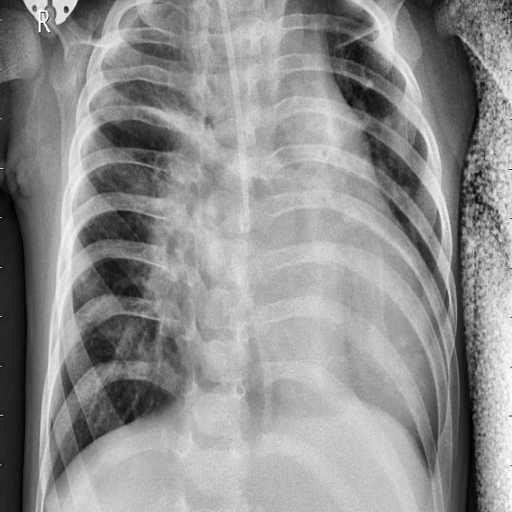
Finding: PNEUMONIA